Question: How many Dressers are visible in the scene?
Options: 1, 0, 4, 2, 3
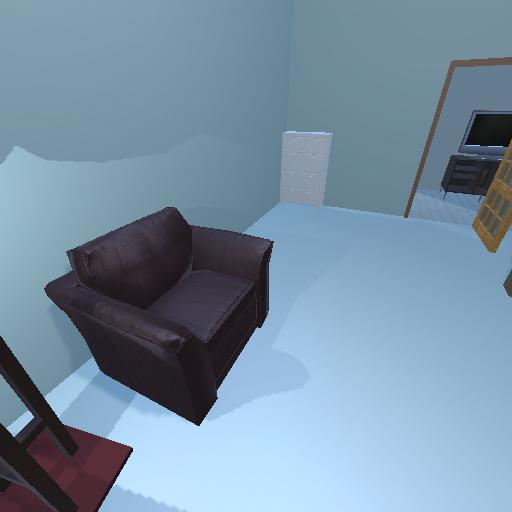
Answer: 1